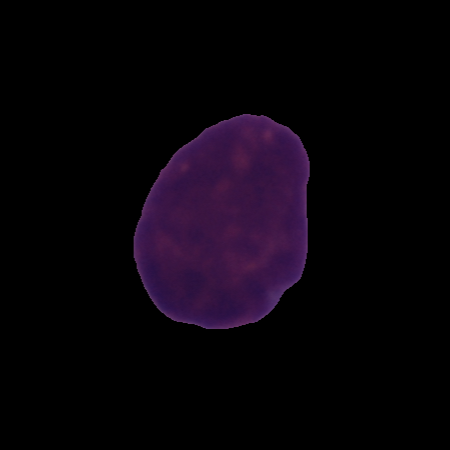
Label: cancer